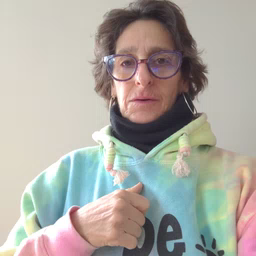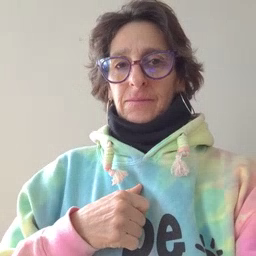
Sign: finger